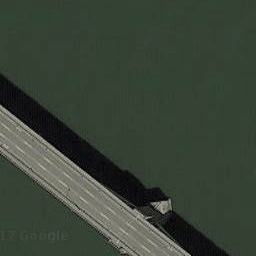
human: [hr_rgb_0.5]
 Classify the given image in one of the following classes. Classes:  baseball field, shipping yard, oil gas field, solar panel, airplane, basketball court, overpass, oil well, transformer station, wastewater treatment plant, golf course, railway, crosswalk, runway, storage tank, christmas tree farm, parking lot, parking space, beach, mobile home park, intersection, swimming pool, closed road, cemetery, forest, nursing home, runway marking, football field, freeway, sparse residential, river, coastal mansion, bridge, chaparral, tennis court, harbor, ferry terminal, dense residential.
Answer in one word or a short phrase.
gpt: bridge